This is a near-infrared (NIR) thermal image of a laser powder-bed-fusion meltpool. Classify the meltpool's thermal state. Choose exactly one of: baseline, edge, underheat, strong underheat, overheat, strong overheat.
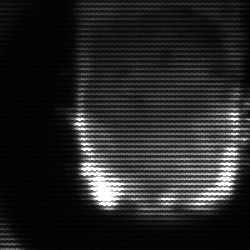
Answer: baseline